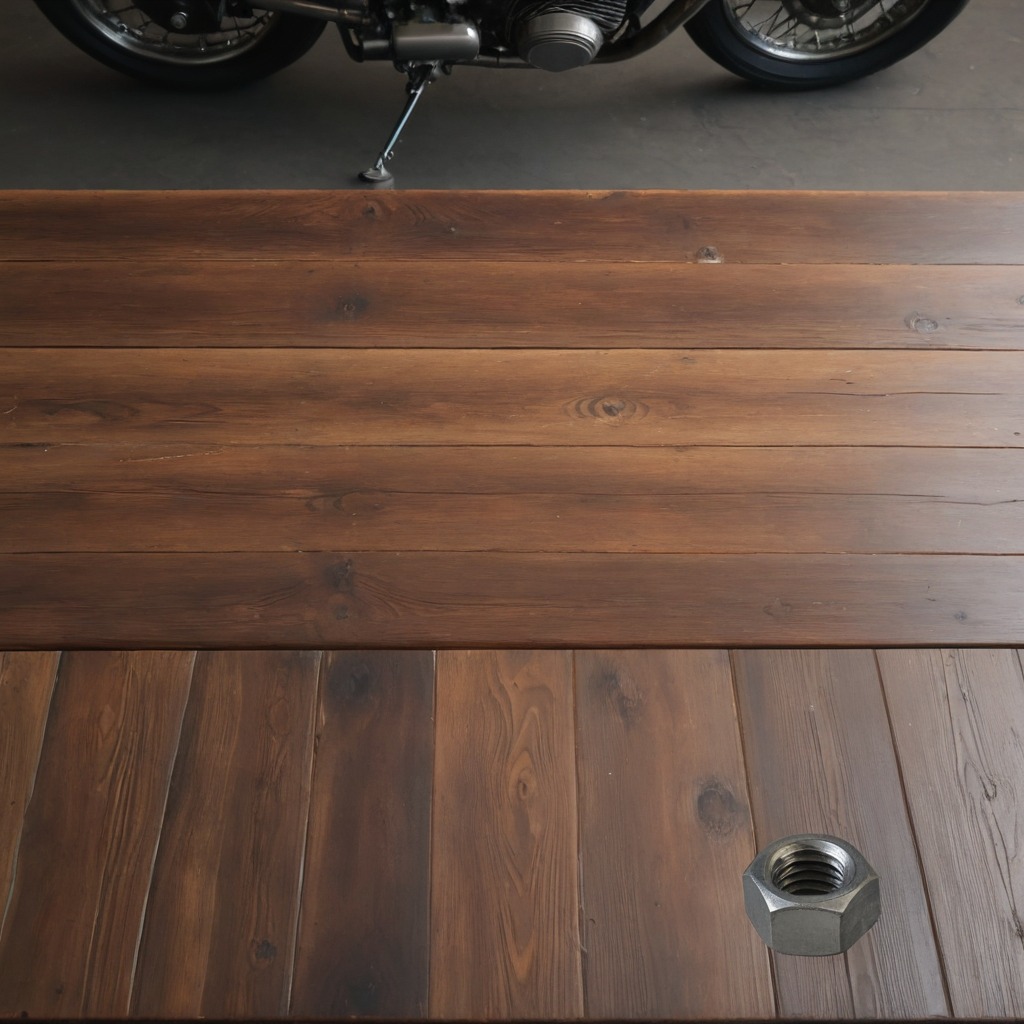
A metal nut is lying on an oil-spilled wooden table in a vintage motorcycle garage.